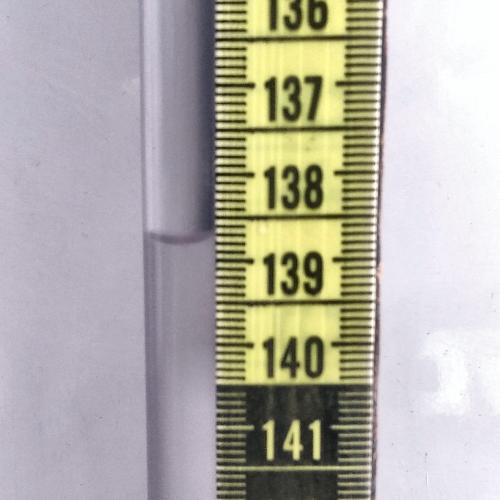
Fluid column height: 138.7 cm